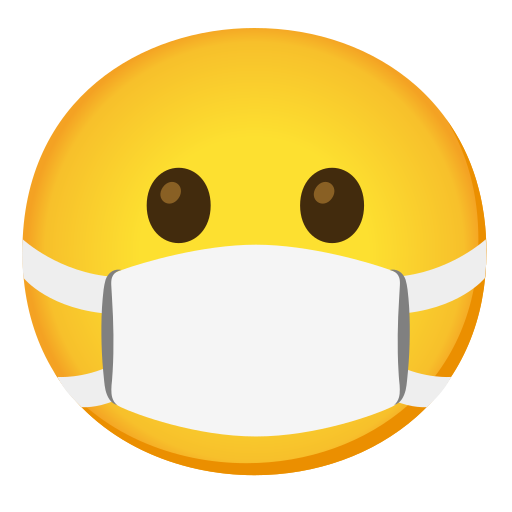
Emoji: 😷